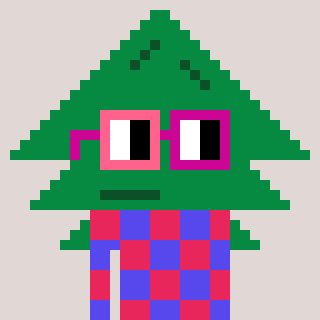
a pixel art character with square pink and red glasses, a fir-shaped head and a computerblue-colored body on a warm background